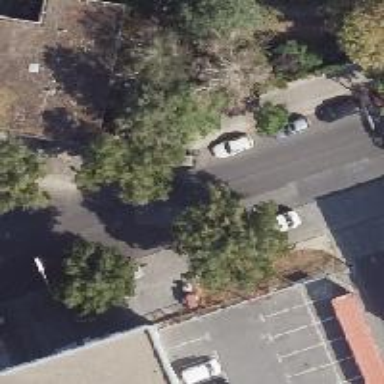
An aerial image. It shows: Broadleaved deciduous tree in parking area.